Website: walmart
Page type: receipt
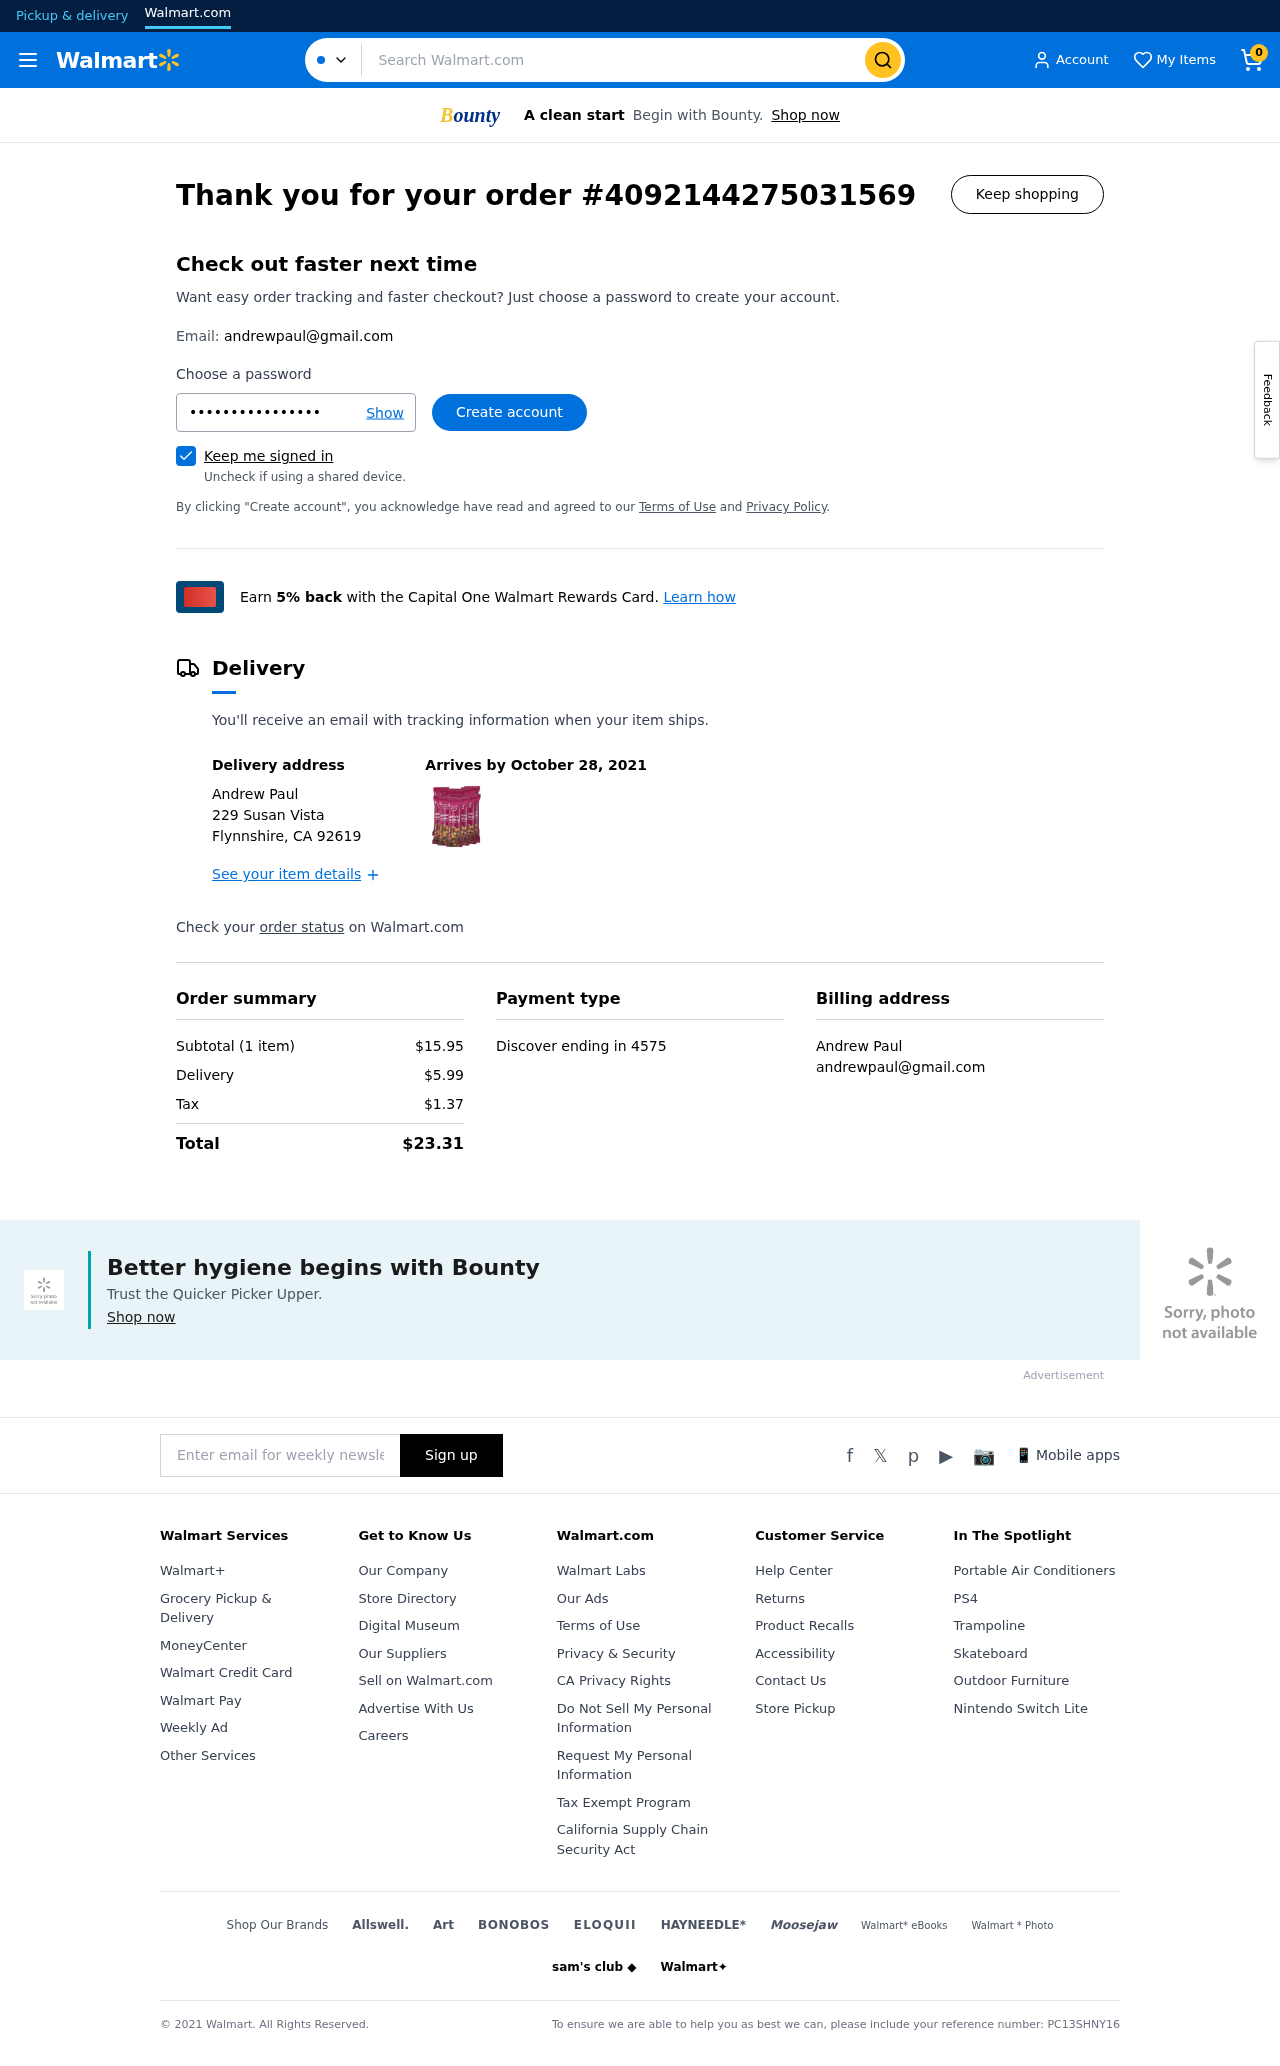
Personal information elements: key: PII_CARD_LAST4
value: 4575
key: PII_CARD_TYPE
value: Discover
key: PII_CITY_STATE_ZIP
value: Flynnshire, CA 92619
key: PII_EMAIL
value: andrewpaul@gmail.com
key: PII_EMAIL2
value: andrewpaul@gmail.com
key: PII_FULLNAME
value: Andrew Paul
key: PII_FULLNAME2
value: Andrew Paul
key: PII_STREET
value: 229 Susan Vista
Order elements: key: ORDER_NUM_ITEMS
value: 0
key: ORDER_ID
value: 4092144275031569
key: ORDER_DELIVERY_DATE
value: October 28, 2021
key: ORDER_NUM_ITEMS
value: Subtotal (1 item)
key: ORDER_SUBTOTAL
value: $15.95
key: ORDER_SHIPPING_COST
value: $5.99
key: ORDER_TAX
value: $1.37
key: ORDER_TOTAL
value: $23.31
Search elements: key: HEADER_SEARCH
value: Search Walmart.com